Question: Can I join one system with component of second subsystem by dependency ?
My intence is to show that in my system(system 2) is module / component called subsystem 1 and external system uses this subsystem.

Is this correct? Interfaces aren't defined now, so I can only show that dependency.
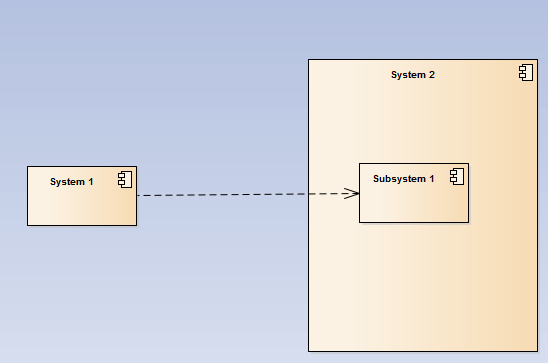
Answer: Let me interpret this diagram and the answer should come naturally. :)
"System 1" depends on "Subsystem 1" in some way. "System 1" does not know anything about the "System 2", that contains the "Subsystem 1". This means that "System 1" somehow gets the direct access to "Subsystem 1", with no contact with "System 2".
Is this correct?
That's the answer to your question. :)